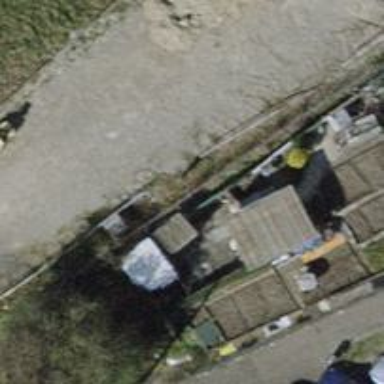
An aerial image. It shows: Abandoned railway yard with one track.